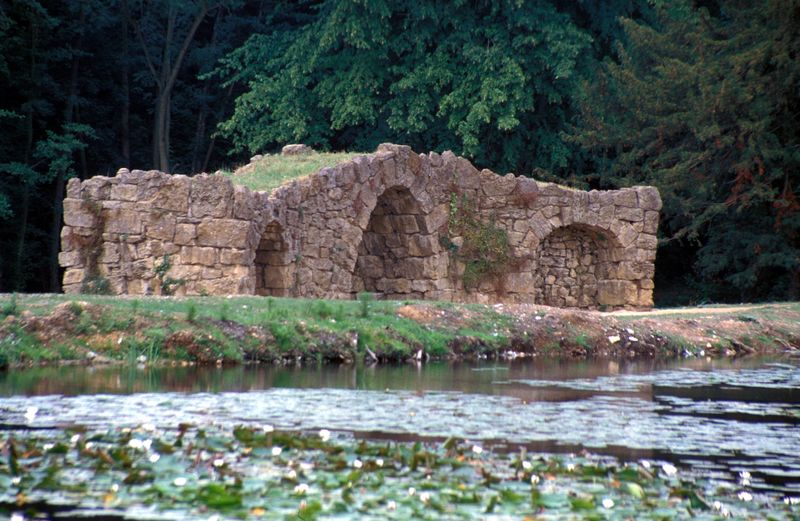
Titel: Cascade, Ansicht von Osten
Künstler: Lancelot "Capability" Brown
Standort: Stowe, Buckinghamshire
Institution: Stowe Landscape Gardens
Schlagwörter: baum, blau, blätter, dunkel, wasser, weiß, bäume, fluss, grün, landschaft, ocker, sand, see, teich, ufer, äste, blumen, braun, grau, hell, hintergrund, schwarz, vordergrund, anlage, gras, park, rose, rot, schloss, weg, wiese, teppich, alt, architektur, stein, steine, bach, erde, natur, spiegelung, brücke, gewässer, kanal, drei, pflanzen, england, rosa, wald, rund, garten, deutschland, pfütze, sommer, wellen, bogen, mauer, ziegel, farbe, kies, bogenbrücke, böschung, tannen, detail, tiefe, tor, unscharf, waldrand, foto, fotografie, photographie, bögen, verfall, eingang, fugen, nische, reste, ruine, steinbrücke, torbogen, bedeckt, oberfläche, wasserpflanzen, mauerwerk, moos, grasbüschel, tanne, rom, photo, fragment, gemäuer, tore, kaputt, ziegelsteine, bewachsen, efeu, quader, blaugrau, tümpel, picasso, antik, laubbäume, nadelbäume, seerosen, uferböschung, aquädukt, seerose, ruinös, wasserleitung, brückenbogen, bauwerk, wall, romanisch, zerfallen, teil, torbögen, gemauert, gartenanlage, durchgänge, limes, seerosenteich, leitung, mauerreste, rest, kanalisation, heruntergekommen, mauerrest, steinquadern, erosen, or, verrottet, ruinen brücke, aqädukt, ruine steine